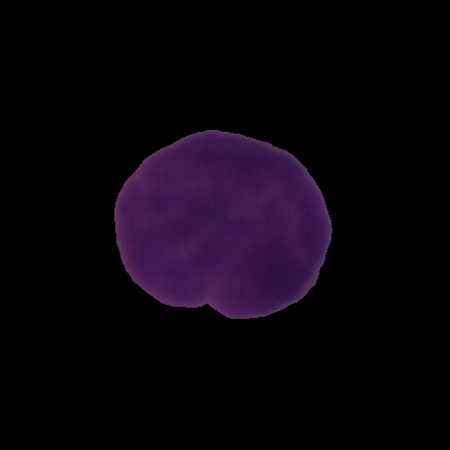
Label: cancer